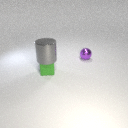
small green rubber cube below large gray metal cylinder